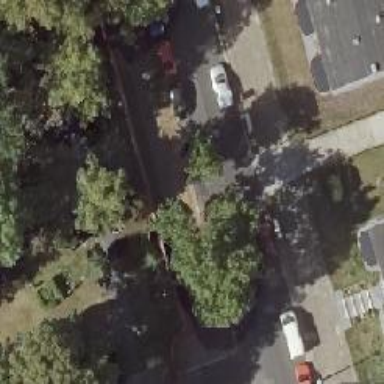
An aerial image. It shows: Residential road with asphalt surface. There are separate sidewalks on both sides. Parallel on-street parking lanes on both sides.